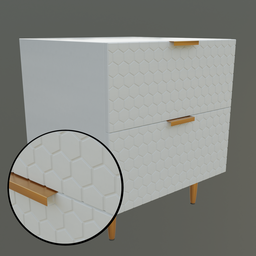
Label: furniture